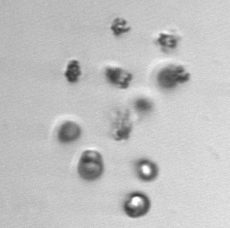
Label: Phaeocystis